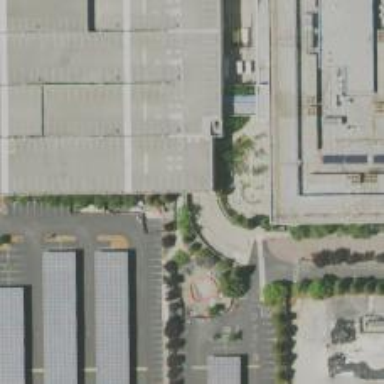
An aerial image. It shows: Multi-storey parking lot with asphalt surface.